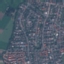
Land use / land cover: Residential